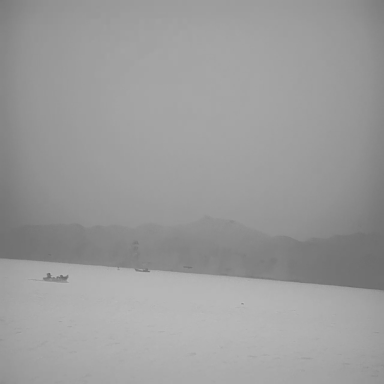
There are three bulk_carriers in the infrared image.